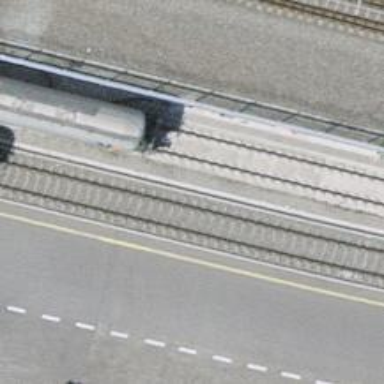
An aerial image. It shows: Single railway spur track.